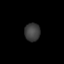
Tissue: lung
Cell type: Endothelial cells
Senescence score: 0.5846
Nuclear area (px): 275
Mean DAPI intensity: 62.251